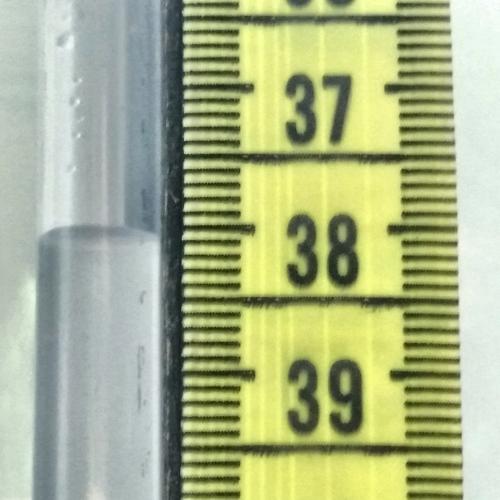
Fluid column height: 38.0 cm